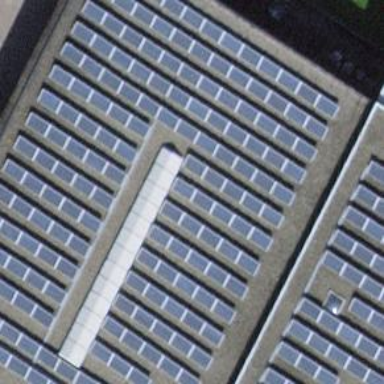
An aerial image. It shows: Small solar photovoltaic panel used as generator to produce electricity.